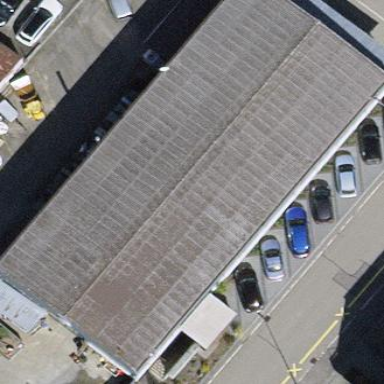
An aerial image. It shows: Commercial building.